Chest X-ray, AP view. Patient: 33 years old, sex M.
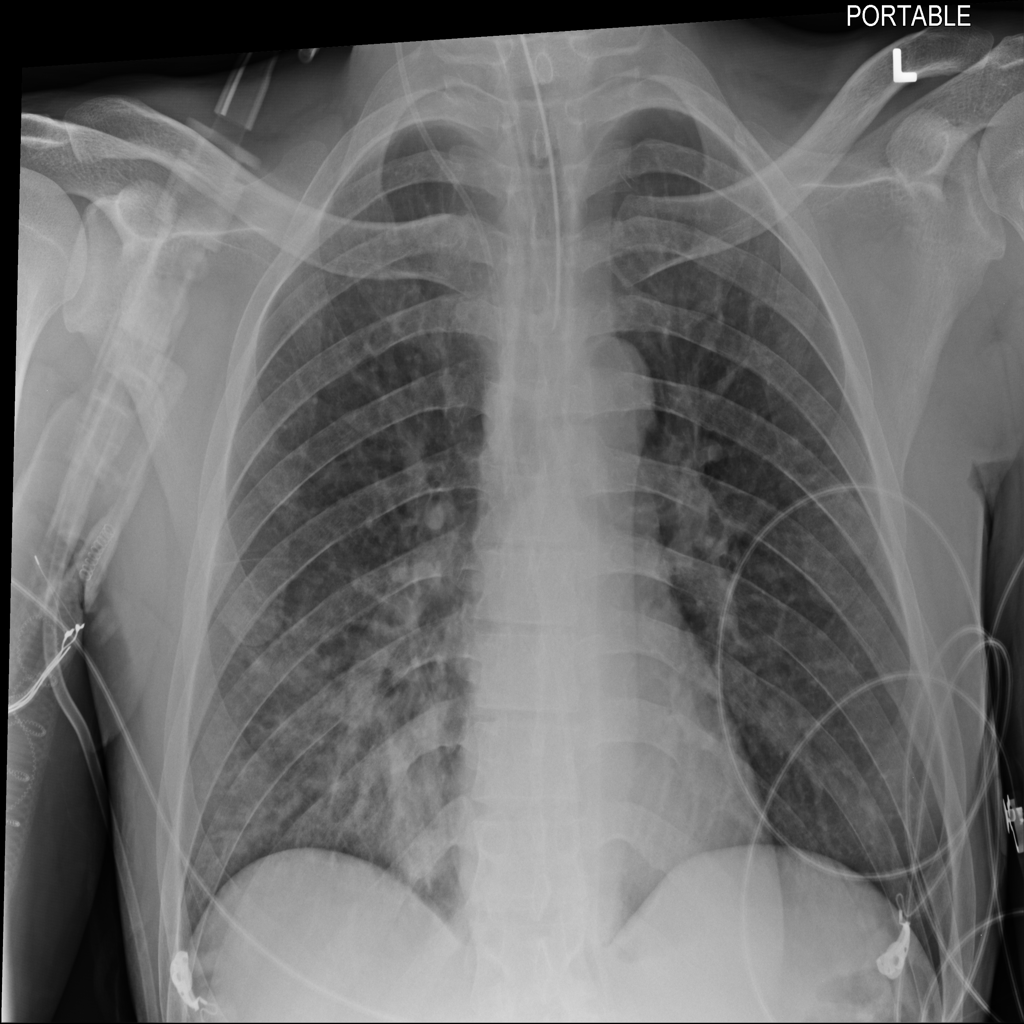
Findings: Infiltration, Pneumonia